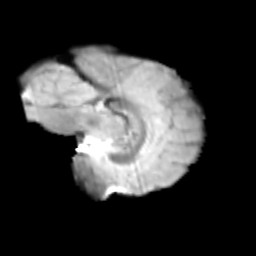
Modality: T2w
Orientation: sagittal
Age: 12
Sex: female
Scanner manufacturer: siemens
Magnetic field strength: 3 T
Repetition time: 3.8 s
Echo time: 0.07 s